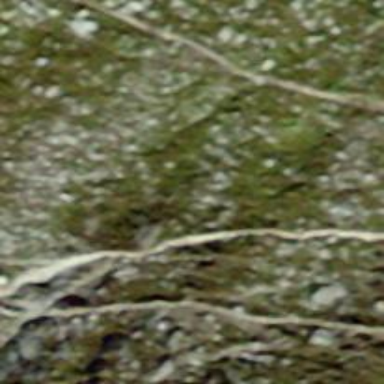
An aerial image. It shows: Rocky path with very rough surface conditions.